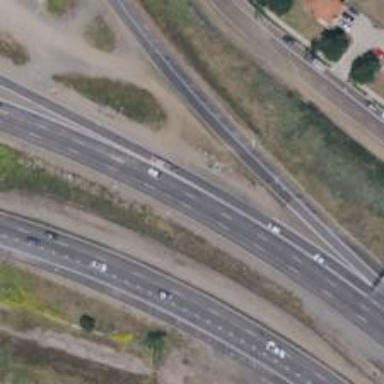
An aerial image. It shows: Motorway junction.